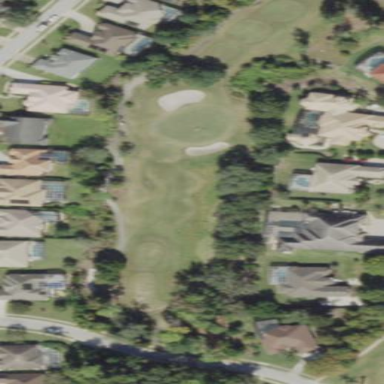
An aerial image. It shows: Scenic golf fairway.